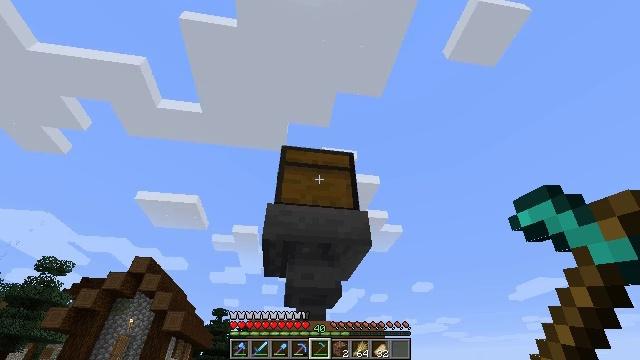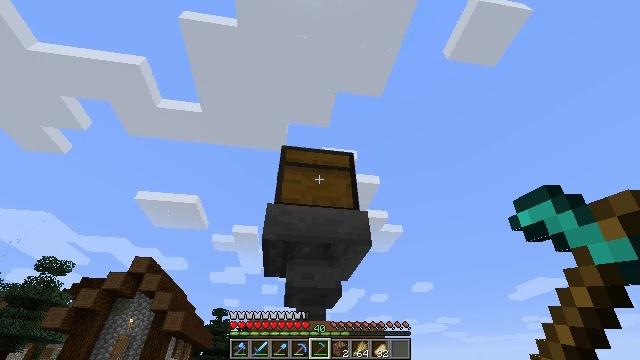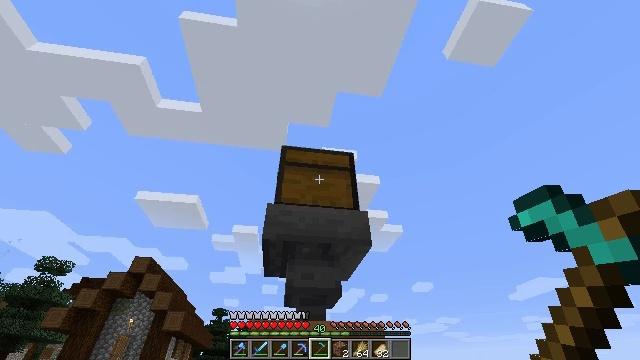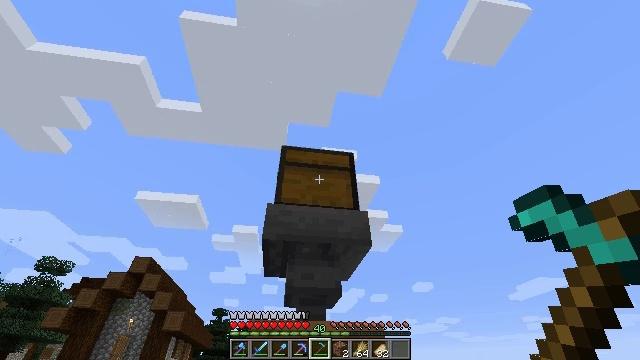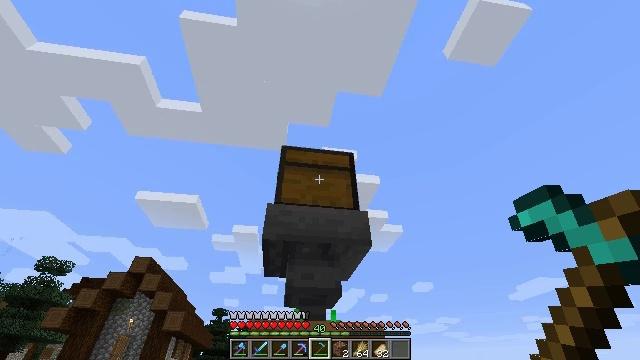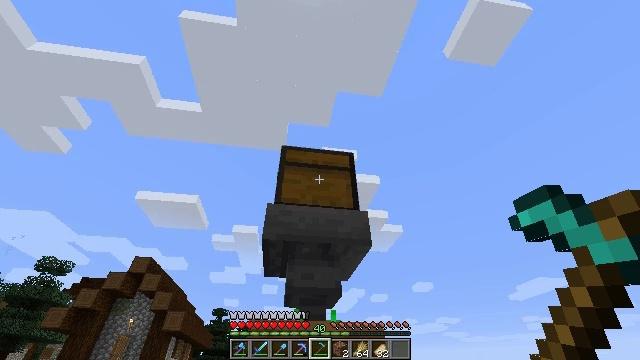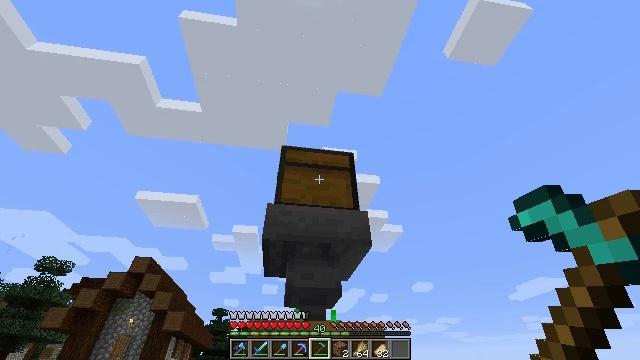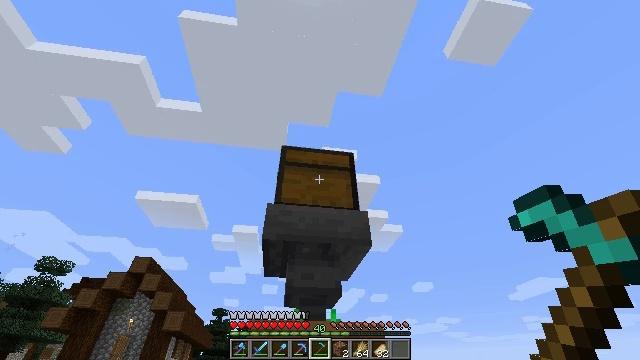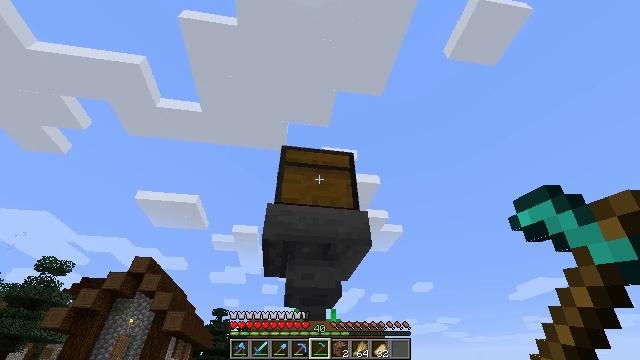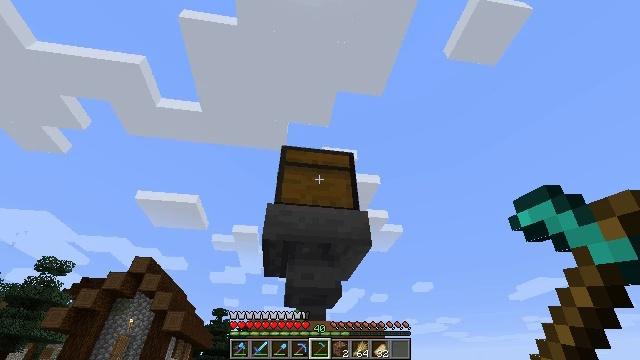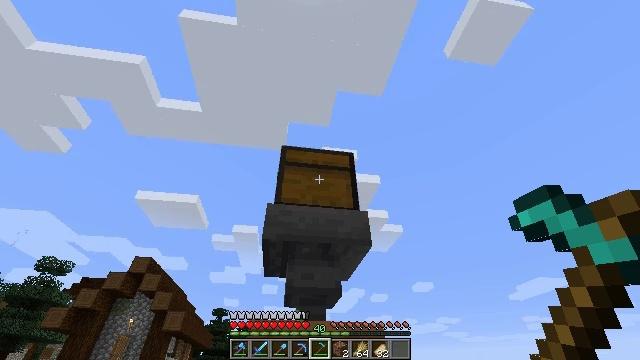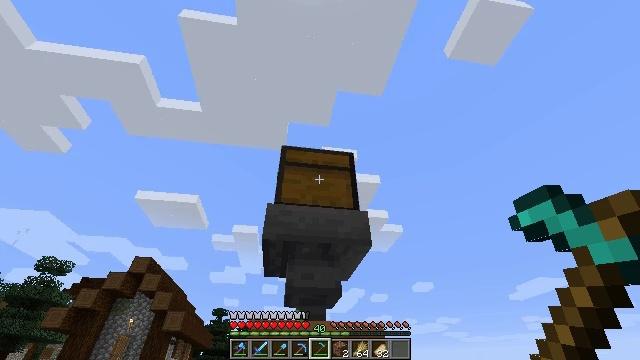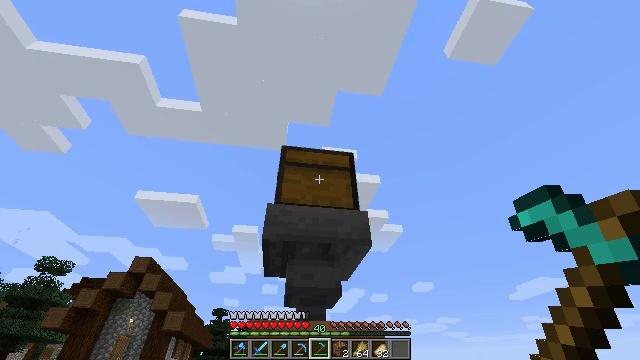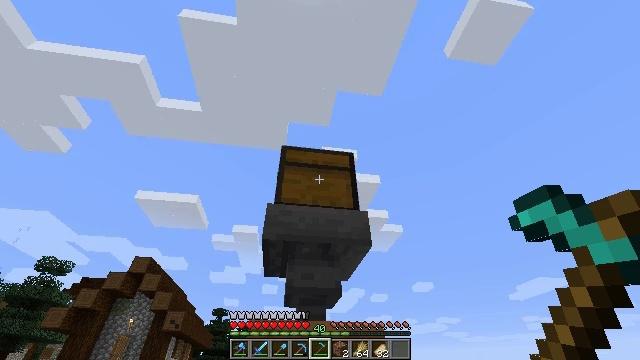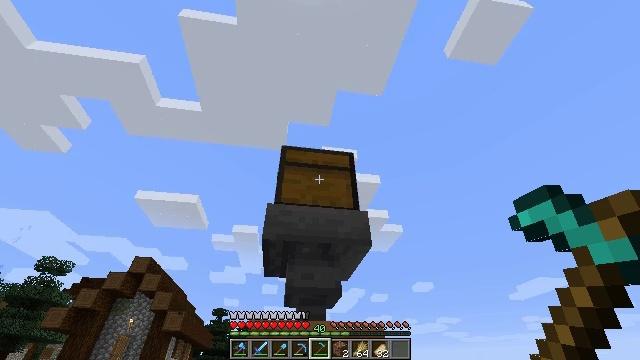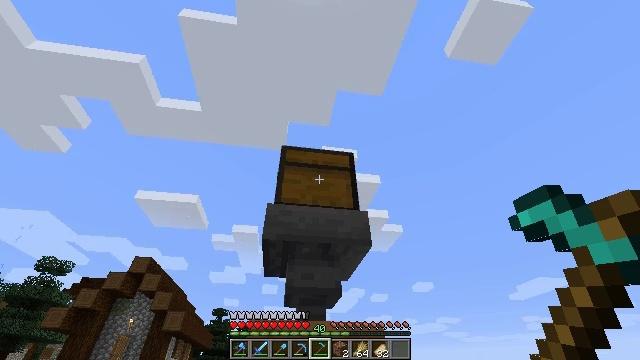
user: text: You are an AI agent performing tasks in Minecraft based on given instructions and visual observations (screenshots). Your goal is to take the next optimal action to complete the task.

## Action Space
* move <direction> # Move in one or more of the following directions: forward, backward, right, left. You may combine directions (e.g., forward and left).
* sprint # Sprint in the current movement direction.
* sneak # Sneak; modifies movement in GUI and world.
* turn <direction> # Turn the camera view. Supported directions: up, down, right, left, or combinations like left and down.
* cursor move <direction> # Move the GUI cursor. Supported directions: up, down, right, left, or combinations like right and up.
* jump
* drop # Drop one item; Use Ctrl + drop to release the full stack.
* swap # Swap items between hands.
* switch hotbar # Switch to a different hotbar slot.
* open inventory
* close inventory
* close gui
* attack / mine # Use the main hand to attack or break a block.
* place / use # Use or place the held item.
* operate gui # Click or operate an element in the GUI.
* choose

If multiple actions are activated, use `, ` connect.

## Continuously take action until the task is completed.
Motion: motion action
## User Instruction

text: Mine the fully grown carrots.
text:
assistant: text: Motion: no_op
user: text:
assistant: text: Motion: no_op
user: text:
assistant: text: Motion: no_op
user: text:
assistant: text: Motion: no_op
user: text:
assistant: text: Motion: no_op
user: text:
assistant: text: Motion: no_op
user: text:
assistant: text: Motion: no_op
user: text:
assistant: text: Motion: no_op
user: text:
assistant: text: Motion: no_op
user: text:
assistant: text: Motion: no_op
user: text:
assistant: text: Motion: no_op
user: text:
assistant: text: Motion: no_op
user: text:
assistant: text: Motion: no_op
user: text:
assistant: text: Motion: no_op
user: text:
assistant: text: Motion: no_op
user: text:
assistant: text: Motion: no_op
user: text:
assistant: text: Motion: no_op
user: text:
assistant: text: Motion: no_op
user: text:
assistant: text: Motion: no_op
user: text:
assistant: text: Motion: no_op
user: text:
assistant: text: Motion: no_op
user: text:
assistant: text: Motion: no_op
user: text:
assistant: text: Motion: no_op
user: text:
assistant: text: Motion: no_op
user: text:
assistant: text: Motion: no_op
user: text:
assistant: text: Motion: no_op
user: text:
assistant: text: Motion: no_op
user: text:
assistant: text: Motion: no_op
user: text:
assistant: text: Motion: no_op
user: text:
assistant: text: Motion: no_op